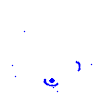
Particle: electron